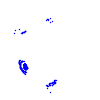
Particle: proton